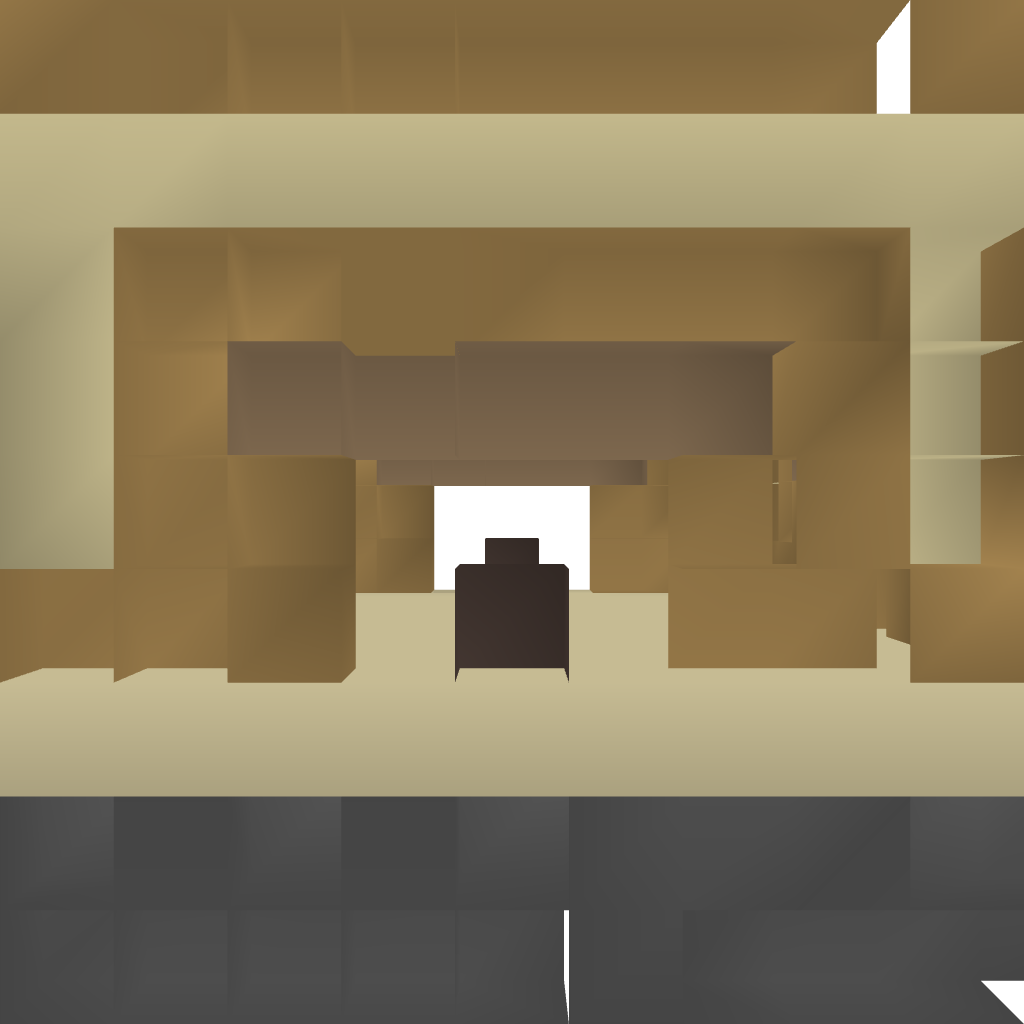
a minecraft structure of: Meditation House (Trap)